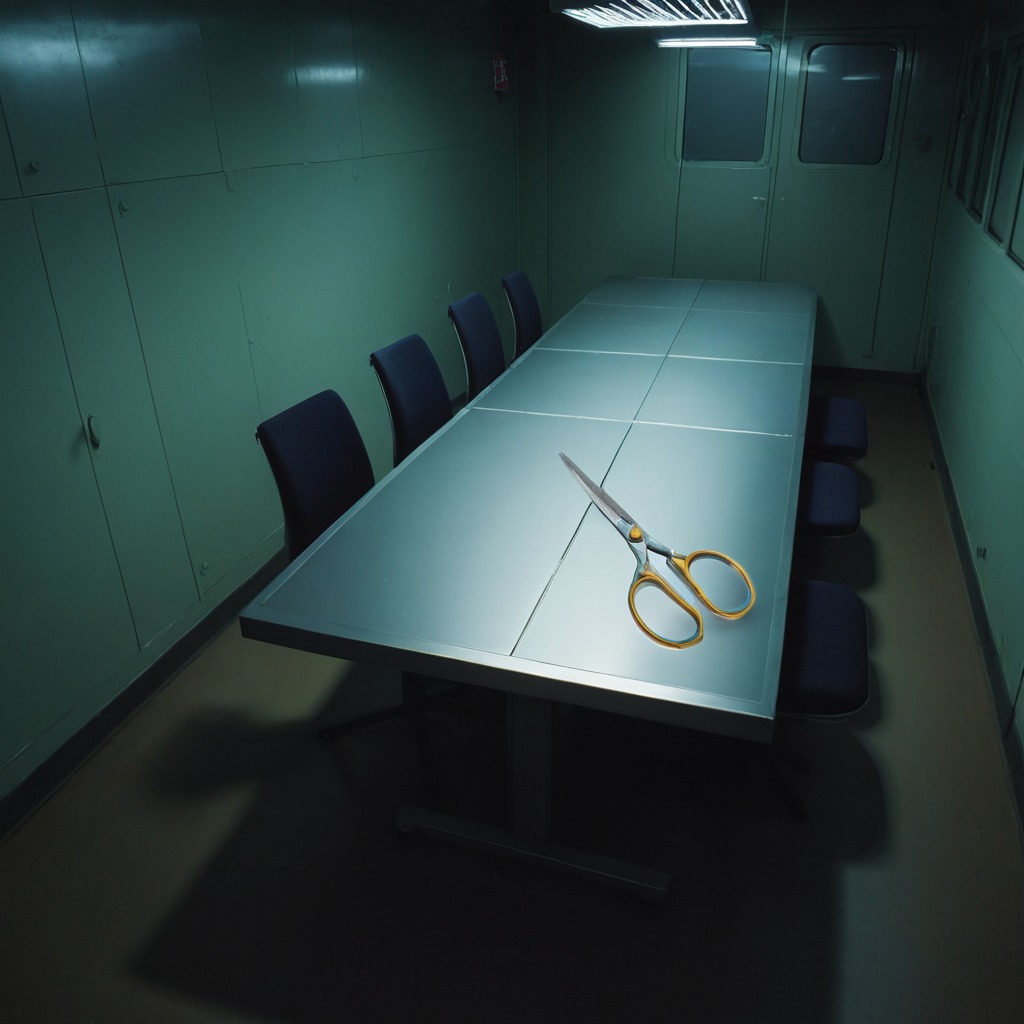
A scissor lies on the table.